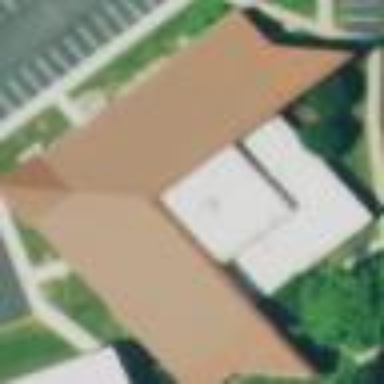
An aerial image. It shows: Library building.